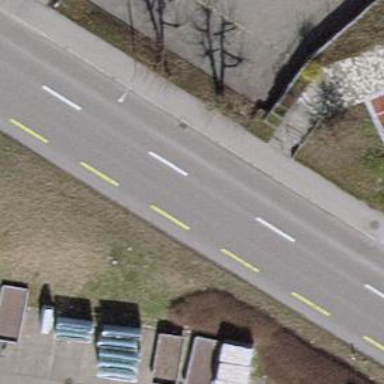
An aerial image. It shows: Uncontrolled road crossing with markings.